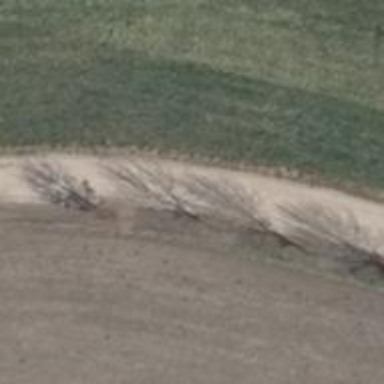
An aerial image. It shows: Row of deciduous broadleaved trees.